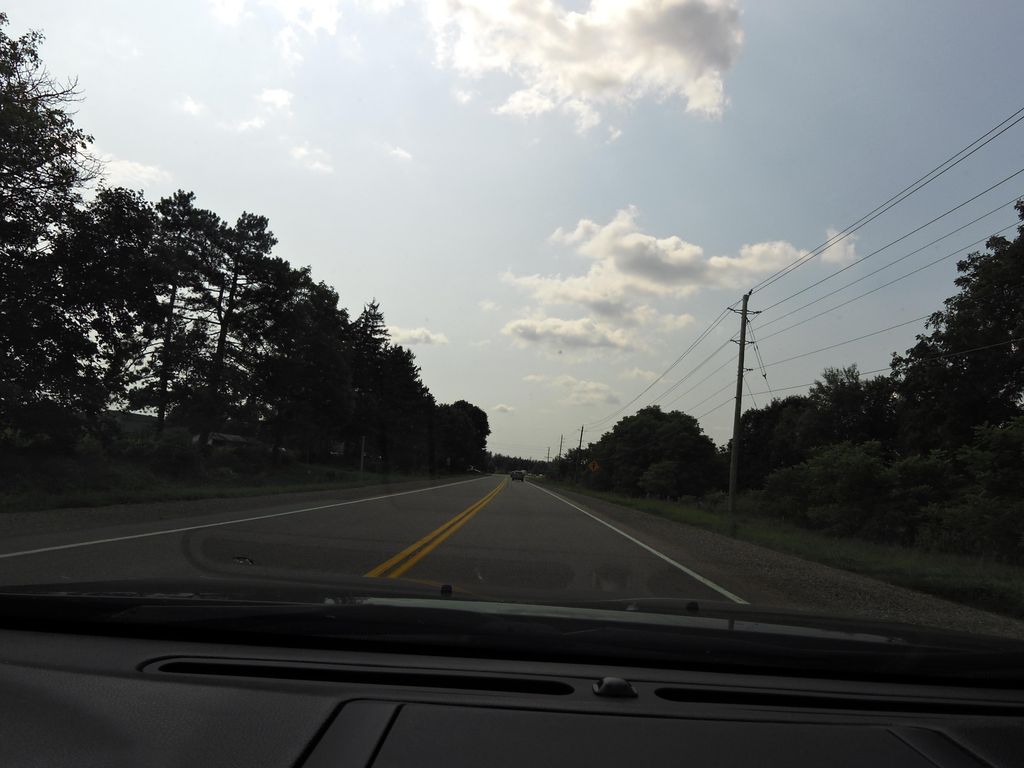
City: hamilton